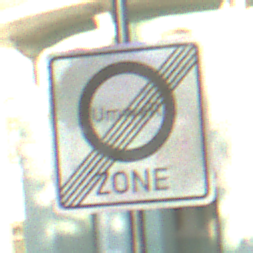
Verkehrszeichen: EndeUmweltzone
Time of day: SunriseSunset
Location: Outdoor (Suburban)
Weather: PartlyCloudy
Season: NotSpecified
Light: Natural